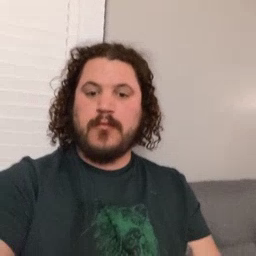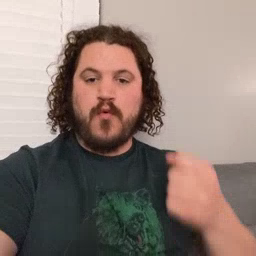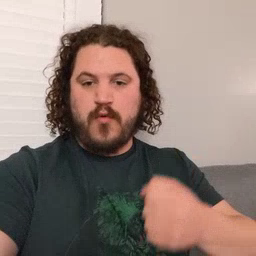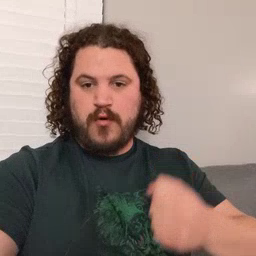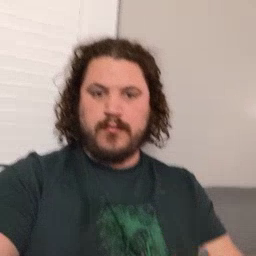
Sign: car